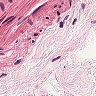
Metastatic tissue present: no